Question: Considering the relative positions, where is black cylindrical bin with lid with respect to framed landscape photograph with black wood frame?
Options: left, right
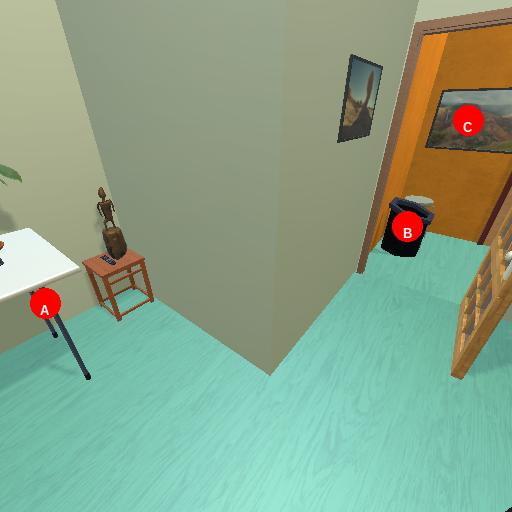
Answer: left